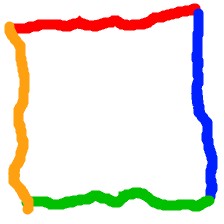
Shape: square